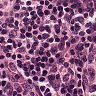
Metastatic tissue present: no